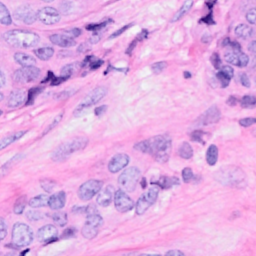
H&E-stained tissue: Breast